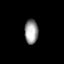
Tissue: prostate
Cell type: T cells
Senescence score: 0.3301
Nuclear area (px): 325
Mean DAPI intensity: 154.397